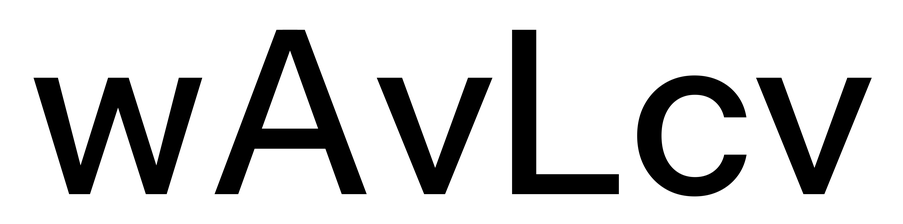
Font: InstrumentSans_Medium